Interaction volume radius: 5 \u00c5
Interaction volume height: 10 \u00c5
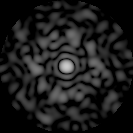
Disorder parameter: 0.8285